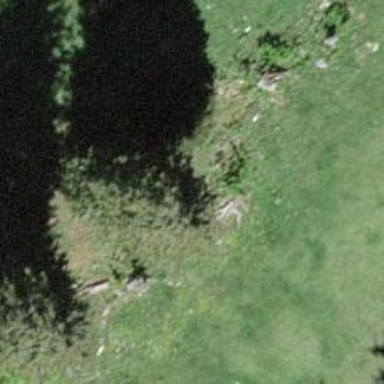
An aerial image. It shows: Needle-leaved tree in natural setting.